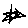
Label: star